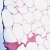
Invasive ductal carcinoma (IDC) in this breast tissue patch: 0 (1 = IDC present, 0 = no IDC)